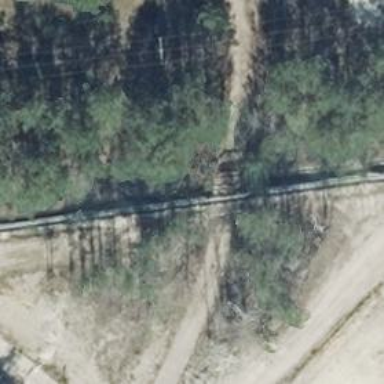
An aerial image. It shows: Sandy track passing through tunnel. The track is of grade3.